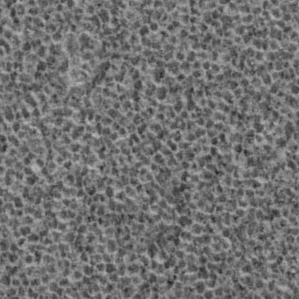
Label: frost